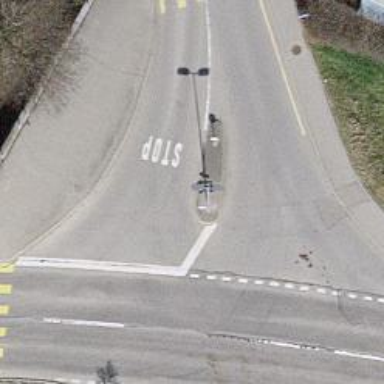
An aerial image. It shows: Traffic calming island.